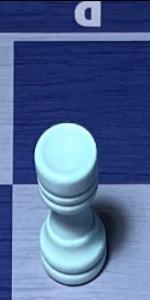
Label: Rook_White